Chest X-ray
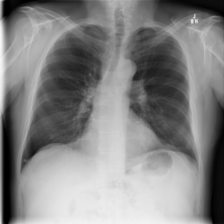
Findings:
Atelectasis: negative
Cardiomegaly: negative
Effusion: negative
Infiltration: negative
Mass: negative
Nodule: negative
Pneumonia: negative
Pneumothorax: negative
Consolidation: negative
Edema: negative
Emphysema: negative
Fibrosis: negative
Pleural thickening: negative
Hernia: negative